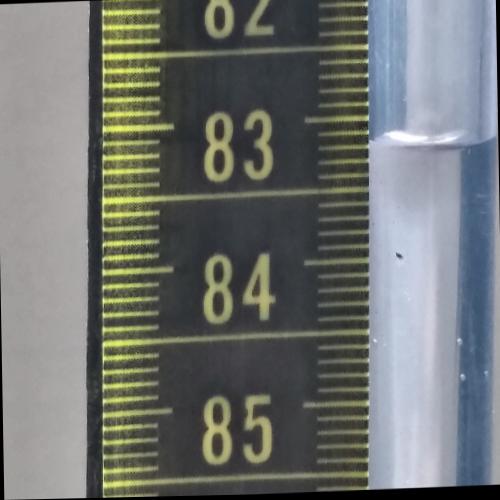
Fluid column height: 83.2 cm